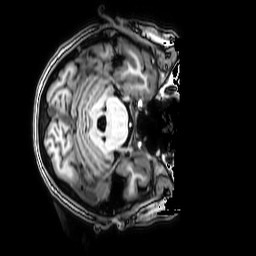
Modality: T1w
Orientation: axial
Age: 33
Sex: female
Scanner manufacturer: philips
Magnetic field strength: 3 T
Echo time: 0.0038 s